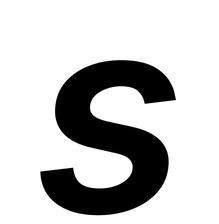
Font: Inter-Italic_SemiBold_Italic